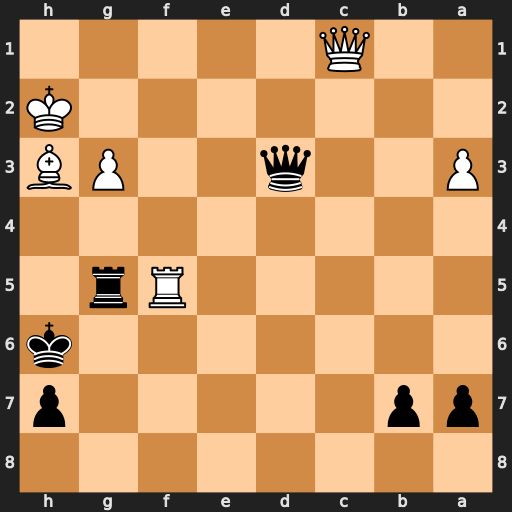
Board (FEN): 8/pp5p/7k/5Rr1/8/P2q2PB/7K/2Q5
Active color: b
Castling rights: -
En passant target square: -
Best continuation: Qxg3+ Kh1 Qxh3#